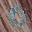
Label: 0